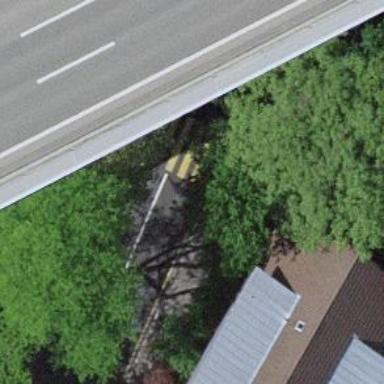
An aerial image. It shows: Kerb serving as barrier.